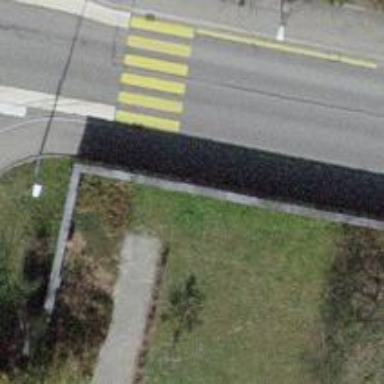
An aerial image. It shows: Footway with gravel surface.